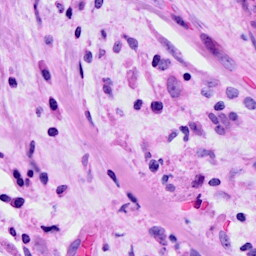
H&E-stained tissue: Breast